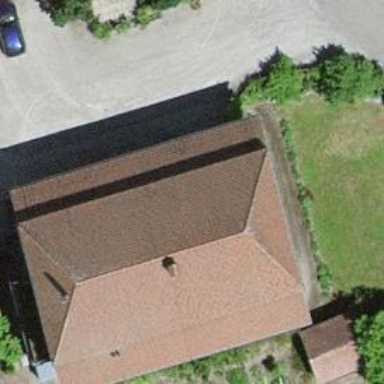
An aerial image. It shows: Farm auxiliary building.